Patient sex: F
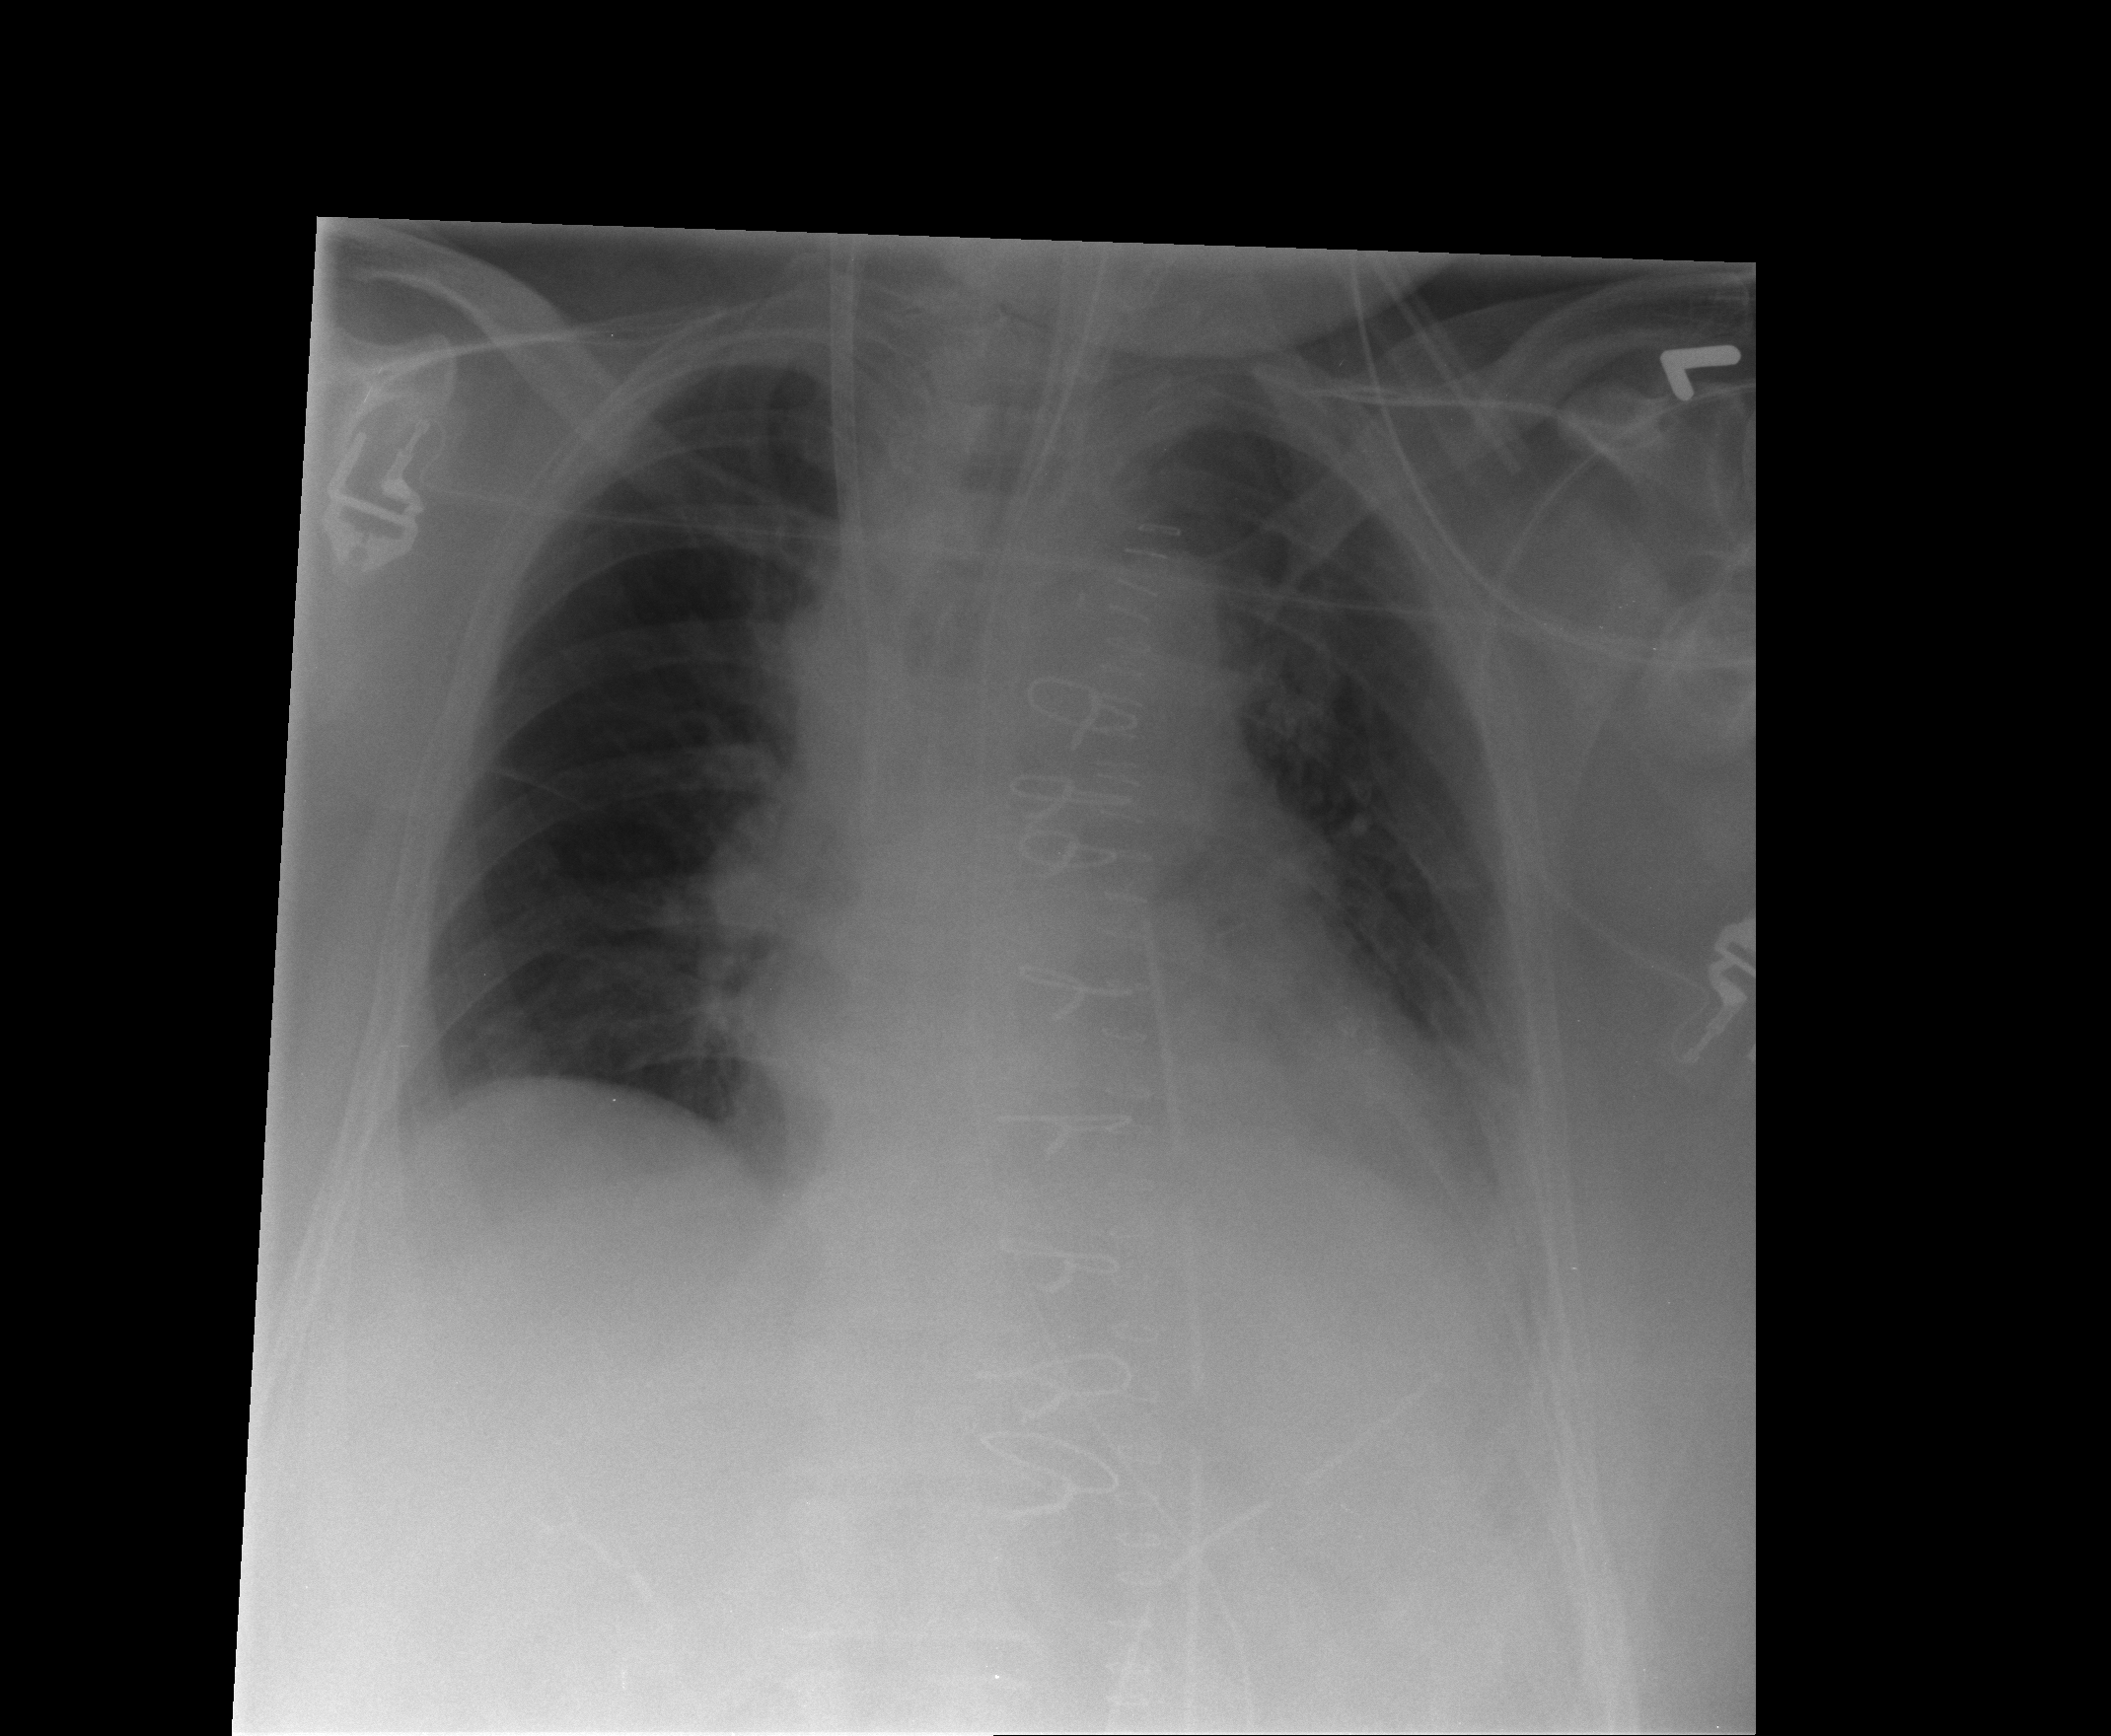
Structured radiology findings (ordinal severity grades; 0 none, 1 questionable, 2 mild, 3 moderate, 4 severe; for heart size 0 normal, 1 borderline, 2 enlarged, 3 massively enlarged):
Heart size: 2
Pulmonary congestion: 2
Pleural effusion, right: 0
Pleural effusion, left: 2
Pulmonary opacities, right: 0
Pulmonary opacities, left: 1
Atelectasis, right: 1
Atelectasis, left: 2